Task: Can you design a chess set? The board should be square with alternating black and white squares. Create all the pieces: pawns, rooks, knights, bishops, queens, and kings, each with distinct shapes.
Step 528:
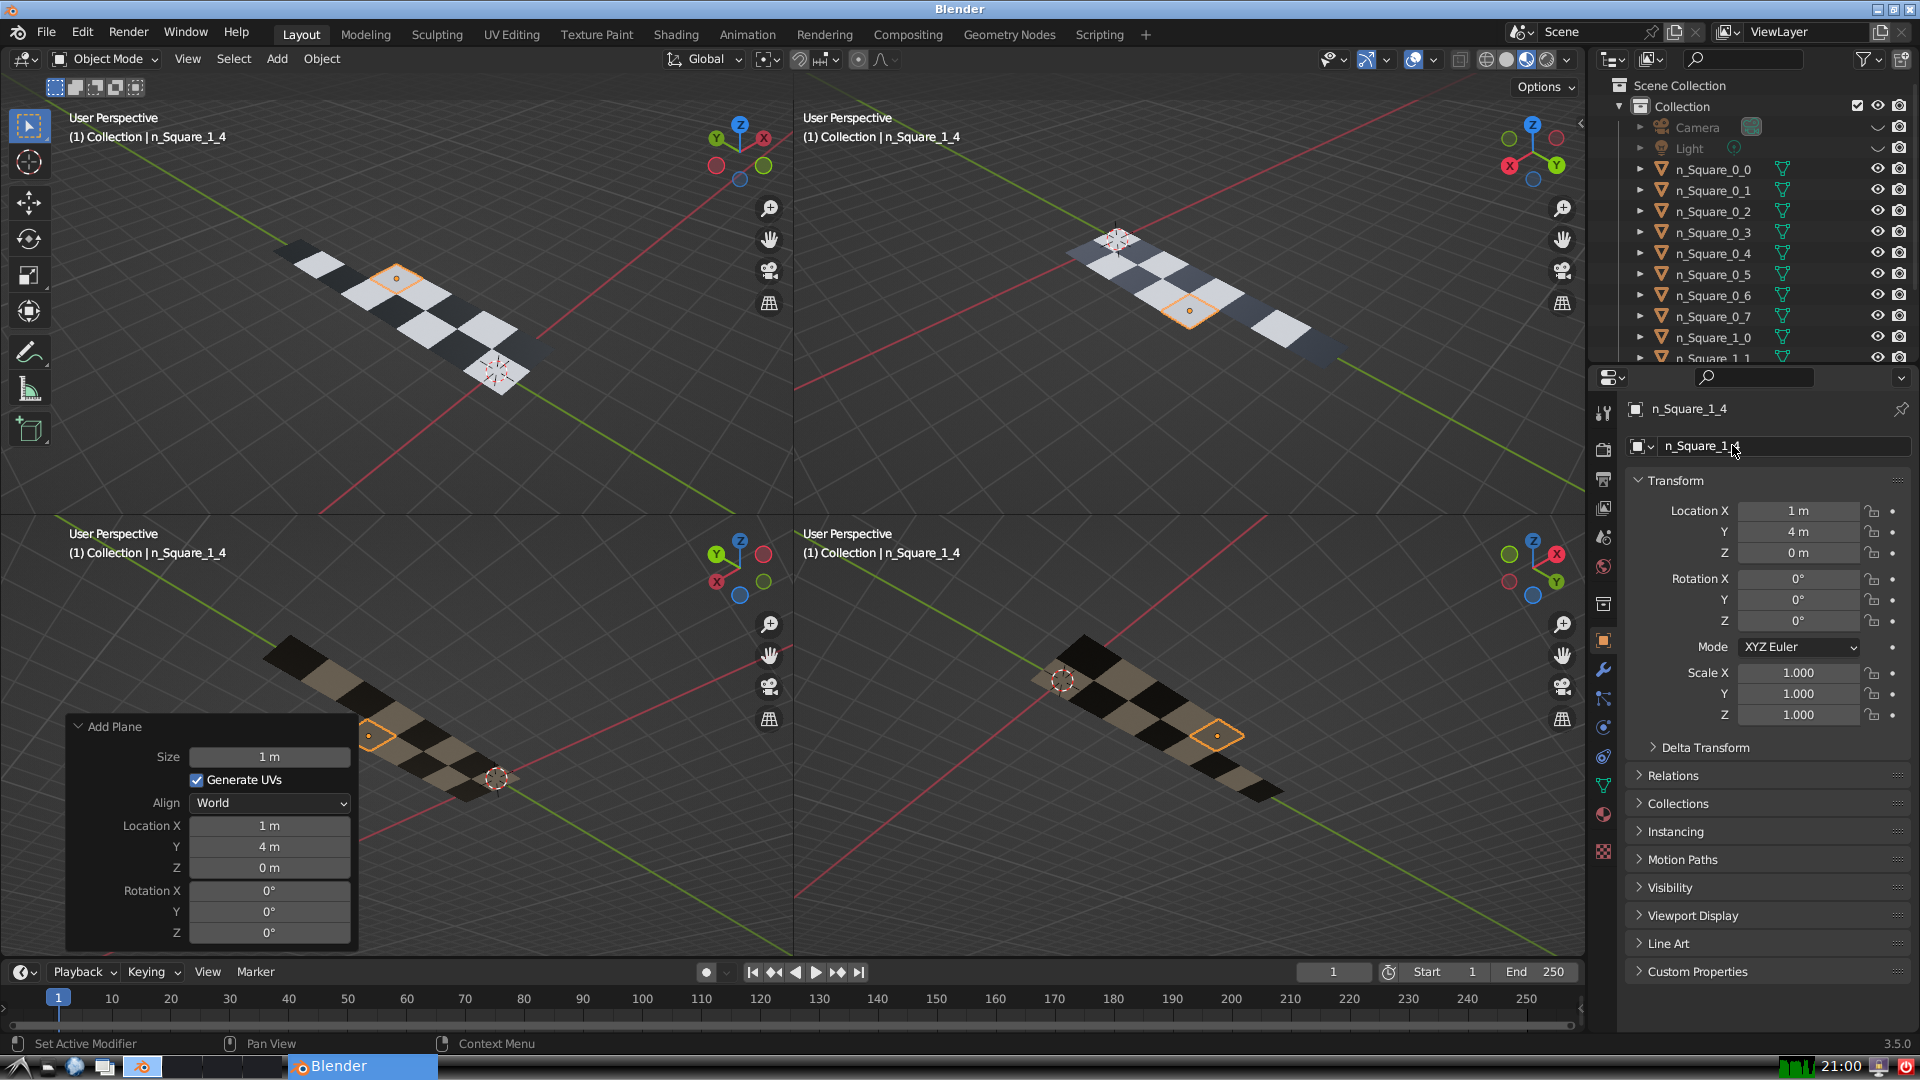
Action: {"mouse_move": [1603, 815]}